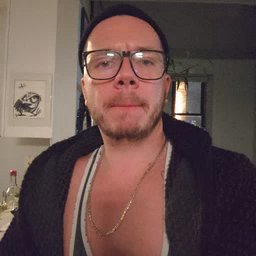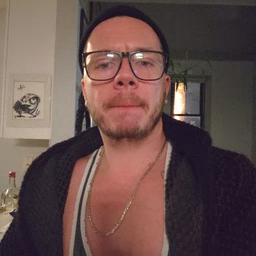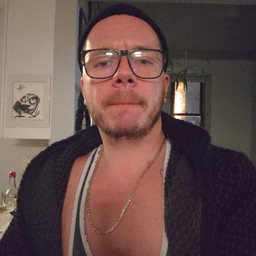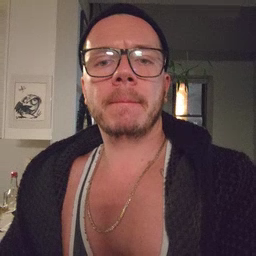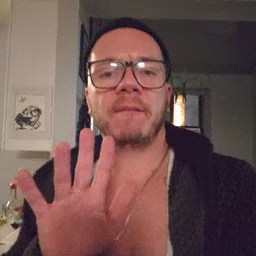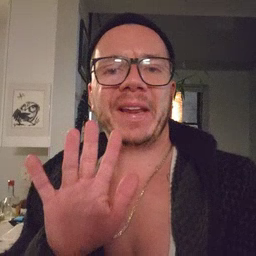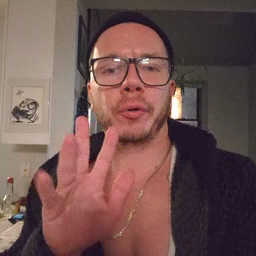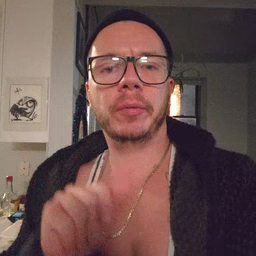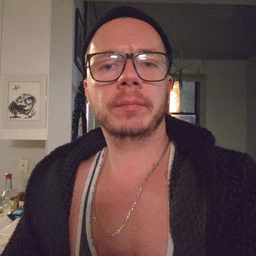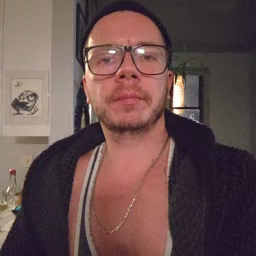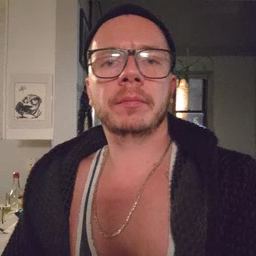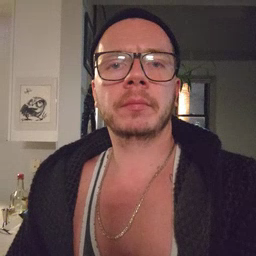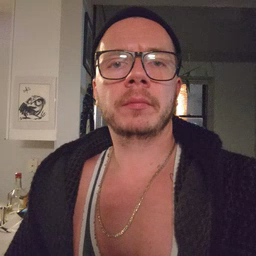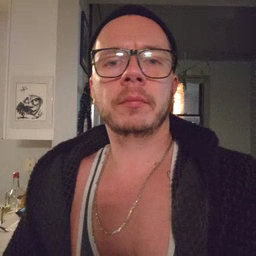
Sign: finger